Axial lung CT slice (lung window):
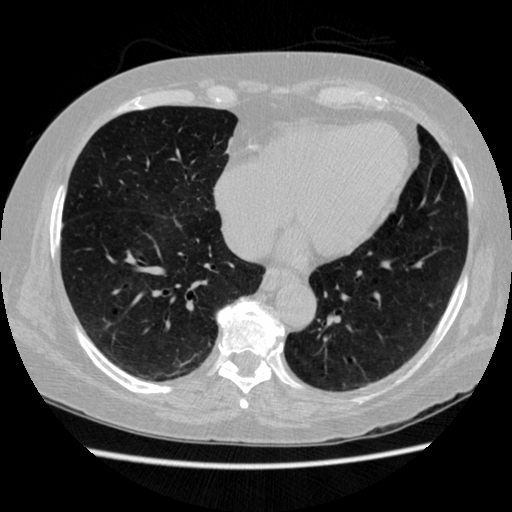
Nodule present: no